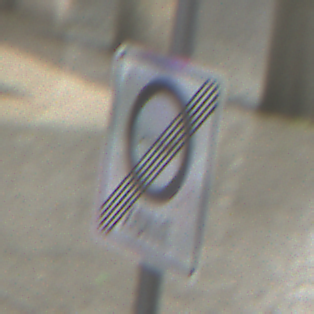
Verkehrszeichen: EndeUmweltzone
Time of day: Night
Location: Outdoor (Urban)
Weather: PartlyCloudy
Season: NotSpecified
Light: Artificial